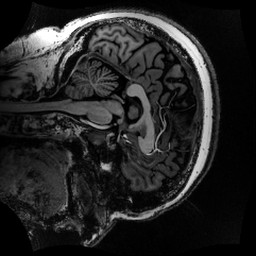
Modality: MP2RAGE
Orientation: sagittal
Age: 57
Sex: female
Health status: healthy